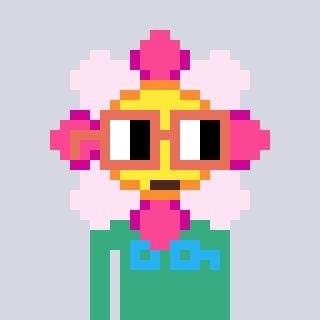
a pixel art character with square orange glasses, a flower-shaped head and a teal-colored body on a cool background